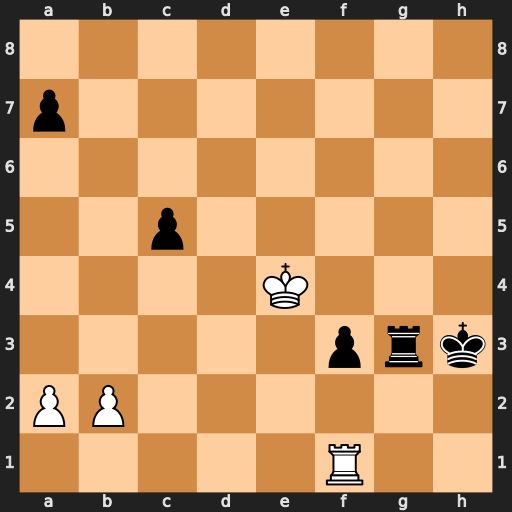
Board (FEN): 8/p7/8/2p5/4K3/5prk/PP6/5R2
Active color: w
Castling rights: -
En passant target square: -
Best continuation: Rxf3 Rxf3 Kxf3